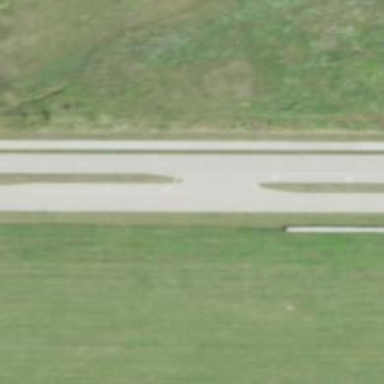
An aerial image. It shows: Secondary road.